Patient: sex M, age 62
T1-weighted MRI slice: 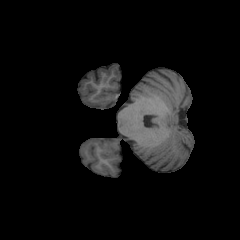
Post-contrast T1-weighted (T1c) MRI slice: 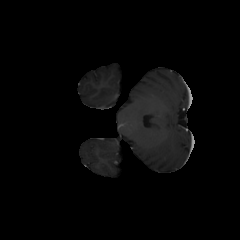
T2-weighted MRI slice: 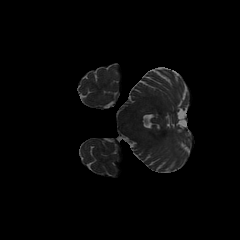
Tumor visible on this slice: no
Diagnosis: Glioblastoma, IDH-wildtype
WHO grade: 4